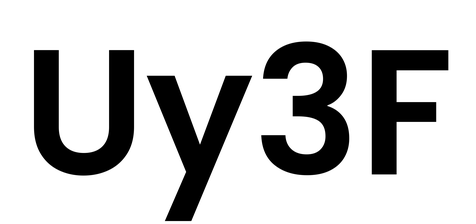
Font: Poppins-SemiBold